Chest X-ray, PA view. Patient: 63 years old, sex F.
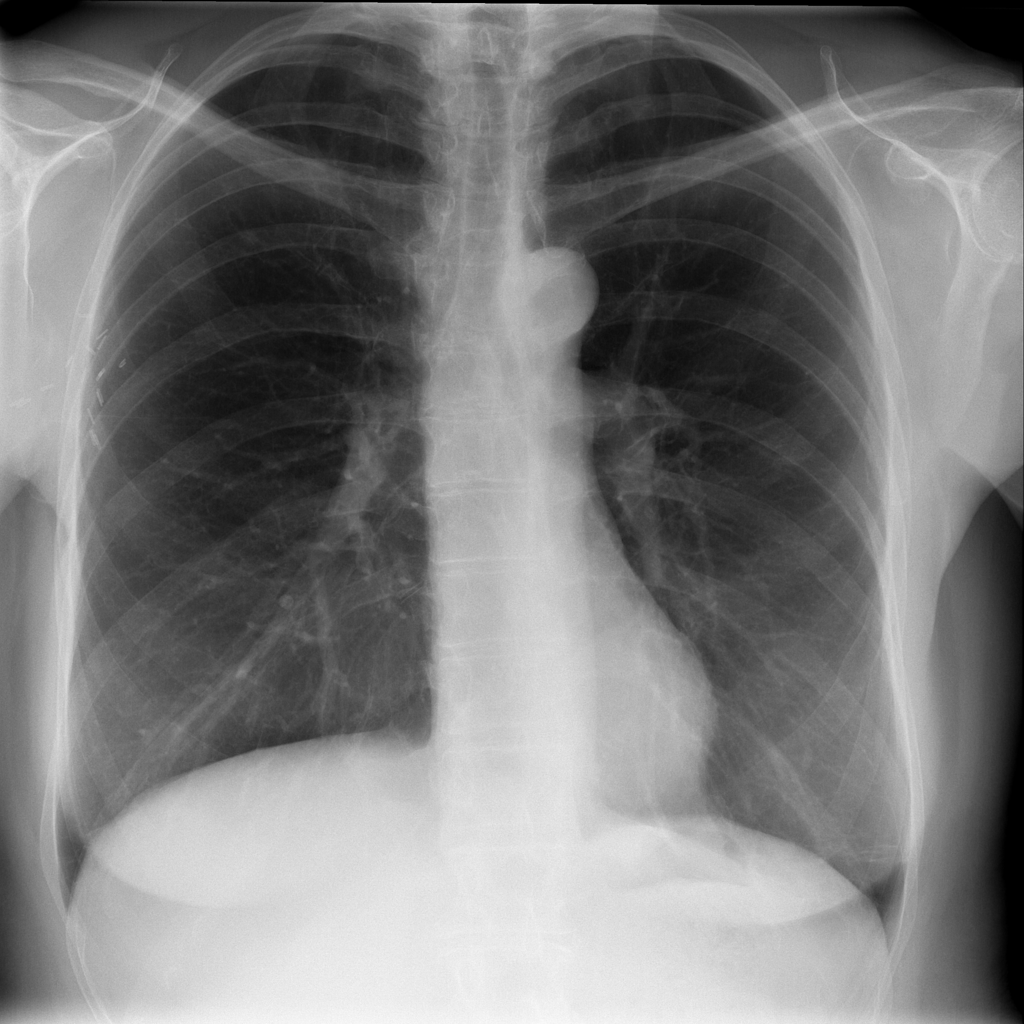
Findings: Nodule